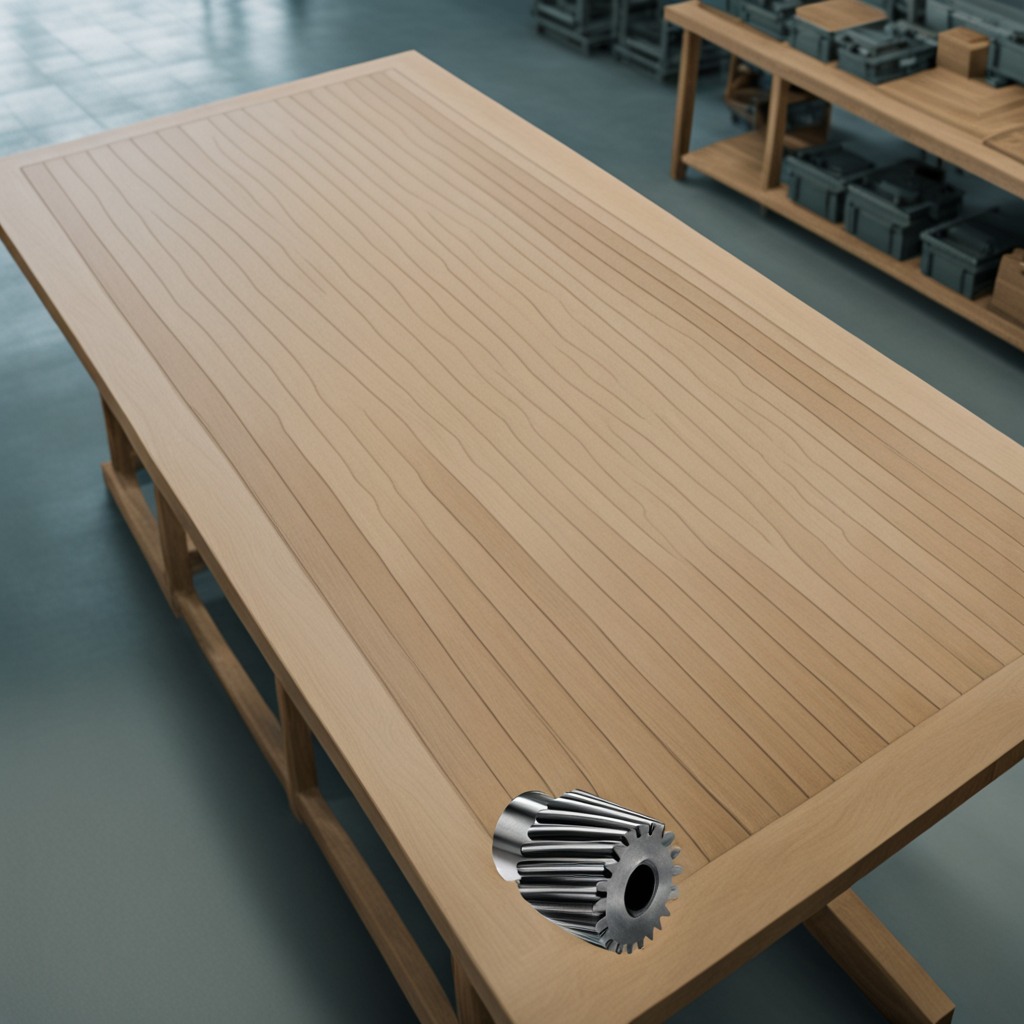
A steel gear with teeth is lying on the workbench.